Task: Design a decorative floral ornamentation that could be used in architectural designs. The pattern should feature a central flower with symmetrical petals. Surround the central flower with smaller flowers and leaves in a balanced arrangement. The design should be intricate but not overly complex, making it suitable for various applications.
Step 902:
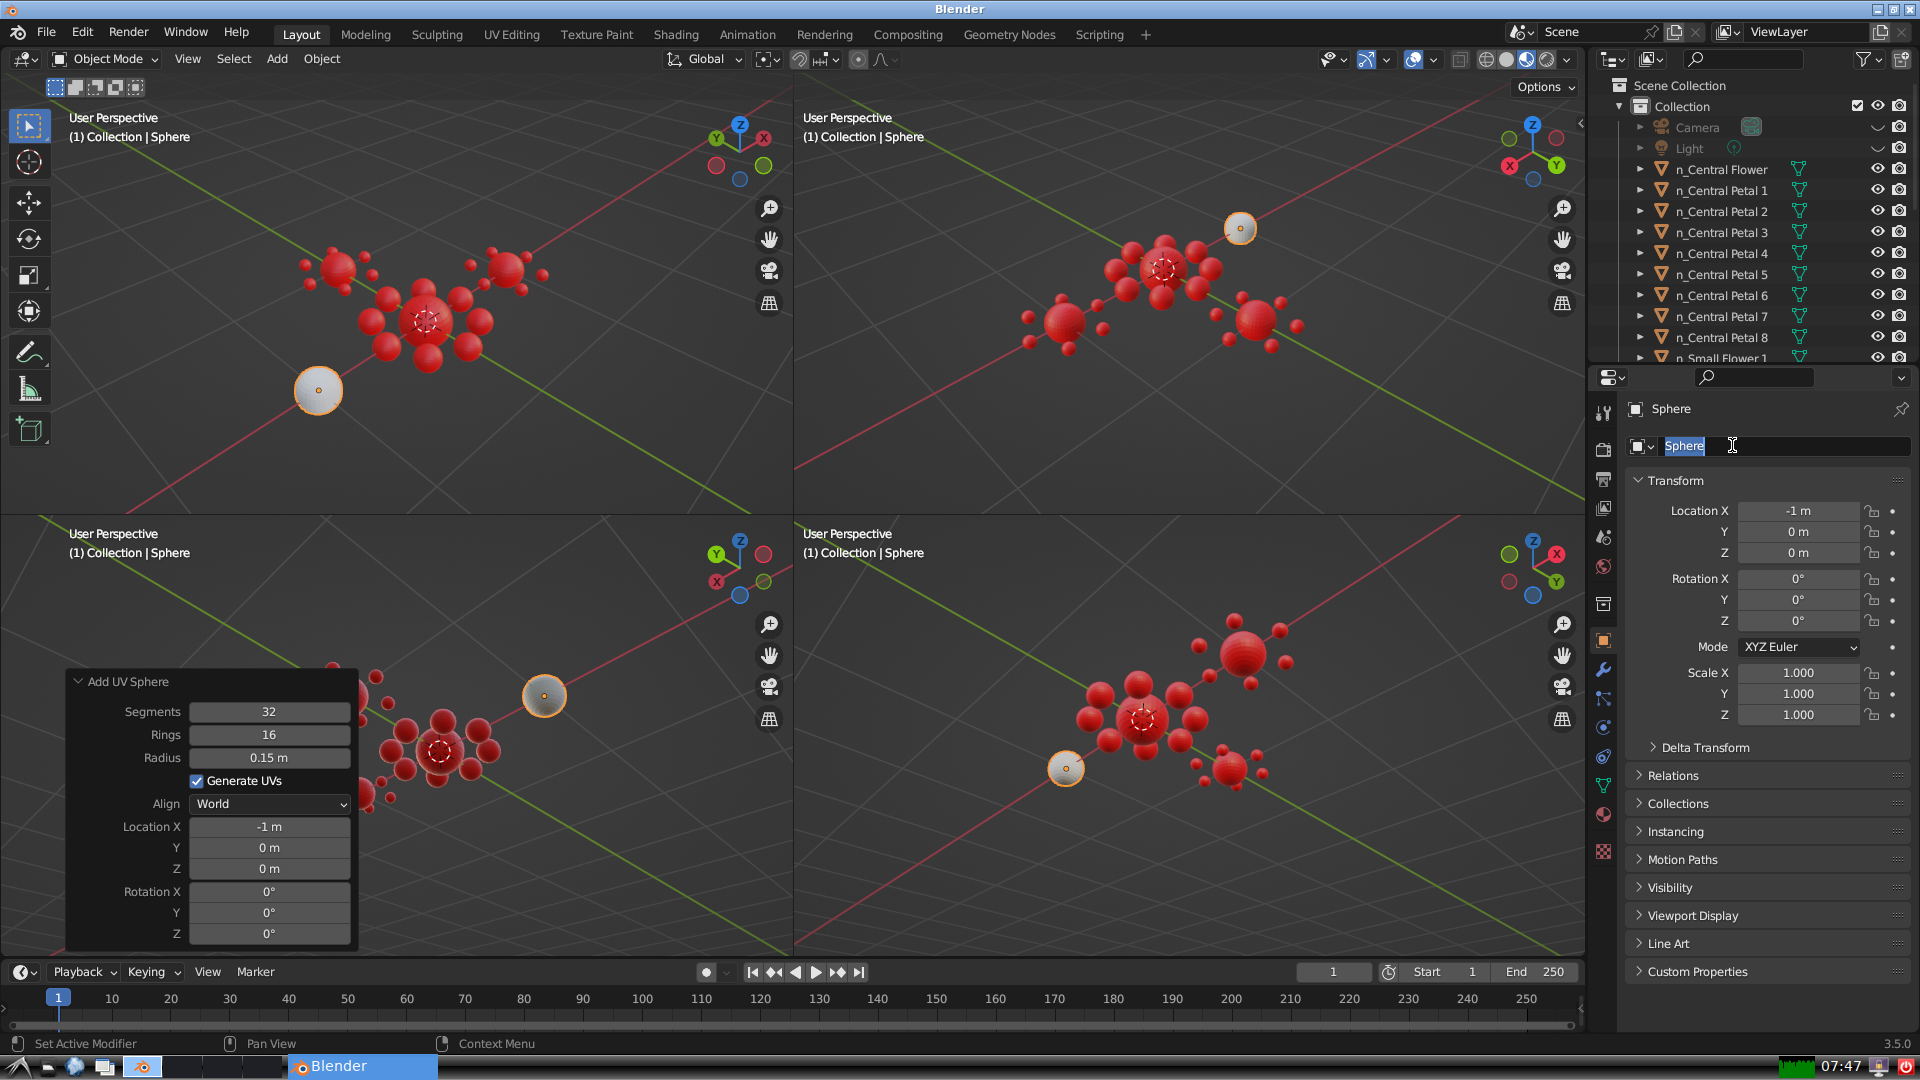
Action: input_text: n_Small Flower 3